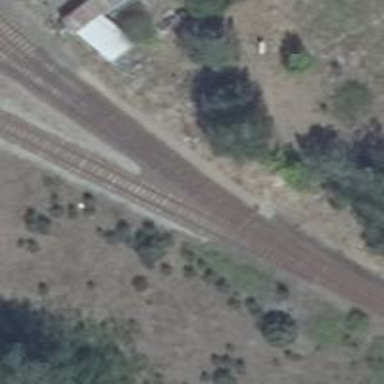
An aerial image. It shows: Railway switch.